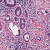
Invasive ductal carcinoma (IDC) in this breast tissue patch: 0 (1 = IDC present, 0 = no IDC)